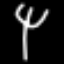
Label: fork